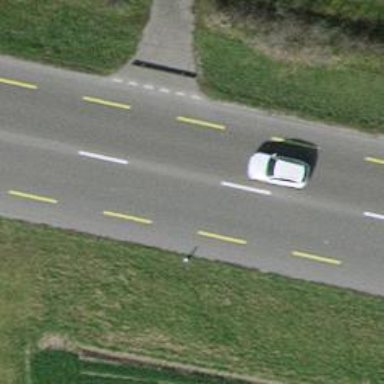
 with designated cycle lane on both sides."